Question: Sometimes I will make two plots that are similair, but have different data.
As such, the X- and Y-axis will have different ranges.
'''
library(ggplot2)
library(ggpubr)
#> Loading required package: magrittr
df1 <- data.frame(x=runif(10)*2,y = runif(10)*2)
df2 <- data.frame(x=runif(10)*3,y = runif(10)*1)
p1 <- qplot(x = x, y = y, data = df1, geom = "line")
p2 <- qplot(x = x, y = y, data = df2, geom = "line")
ggarrange(p1,p2)
'''

<URL>
This can manually be overcome by explicitly stating a range with 'xlim' and 'ylim', but this is both tiresome and could lead to some data being outside of the specified range if one is not careful.
An ideal solution would be to dynamically obtain the limits from the 'p1', and if these are larger than those of 'p2', use those instead for 'p2'. For example 'p2 + xlim(getLimits(p1))'.
Is something like this supported?
EDIT:
<URL> was suggested, but the answer applies to an older version of 'ggplot2'. Additionally, the supported 'p1$coordinates$limits' only return the limits, which defeats the purpose.
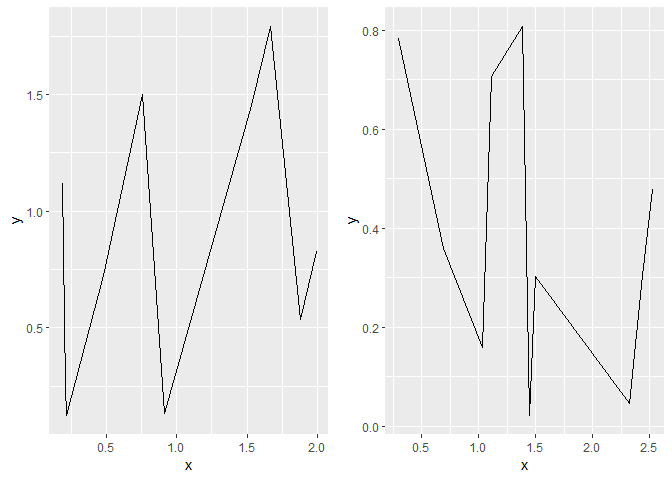
Answer: ggplot now has 'layer_***' convenience functions for extracting information from ggplots. In this case you can use the 'layer_scales' function:
'''
layer_scales(p1)$y$get_limits()
[1] <PHONE> <PHONE>
'''
So you could do something like:
'''
library(tidyverse)
library(patchwork)
library(ggpubr)
theme_set(theme_bw())
set.seed(2)
df1 <- data.frame(x=runif(10)*2,y = runif(10)*2)
df2 <- data.frame(x=runif(10)*3,y = runif(10)*1)
p1 <- qplot(x = x, y = y, data = df1, geom = "line")
p2 <- qplot(x = x, y = y, data = df2, geom = "line")
fnc = function(...) {
p = list(...)
yr = map(p, ~layer_scales(.x)$y$get_limits()) %>%
unlist %>% range
xr = map(p, ~layer_scales(.x)$x$get_limits()) %>%
unlist %>% range
p %>% map(~.x + xlim(xr) + ylim(yr))
}
wrap_plots(fnc(p1, p2))
'''
<URL>